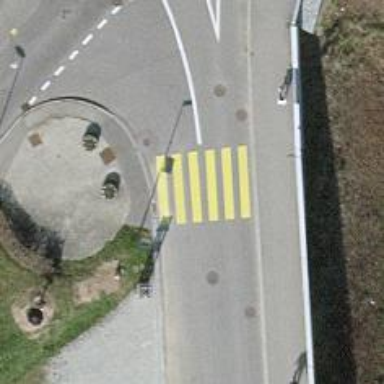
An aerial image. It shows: Marked zebra crossing with clear markings.